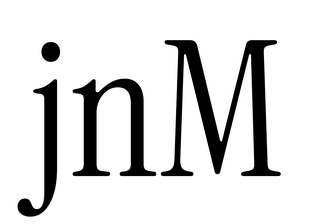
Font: InstrumentSerif-Regular